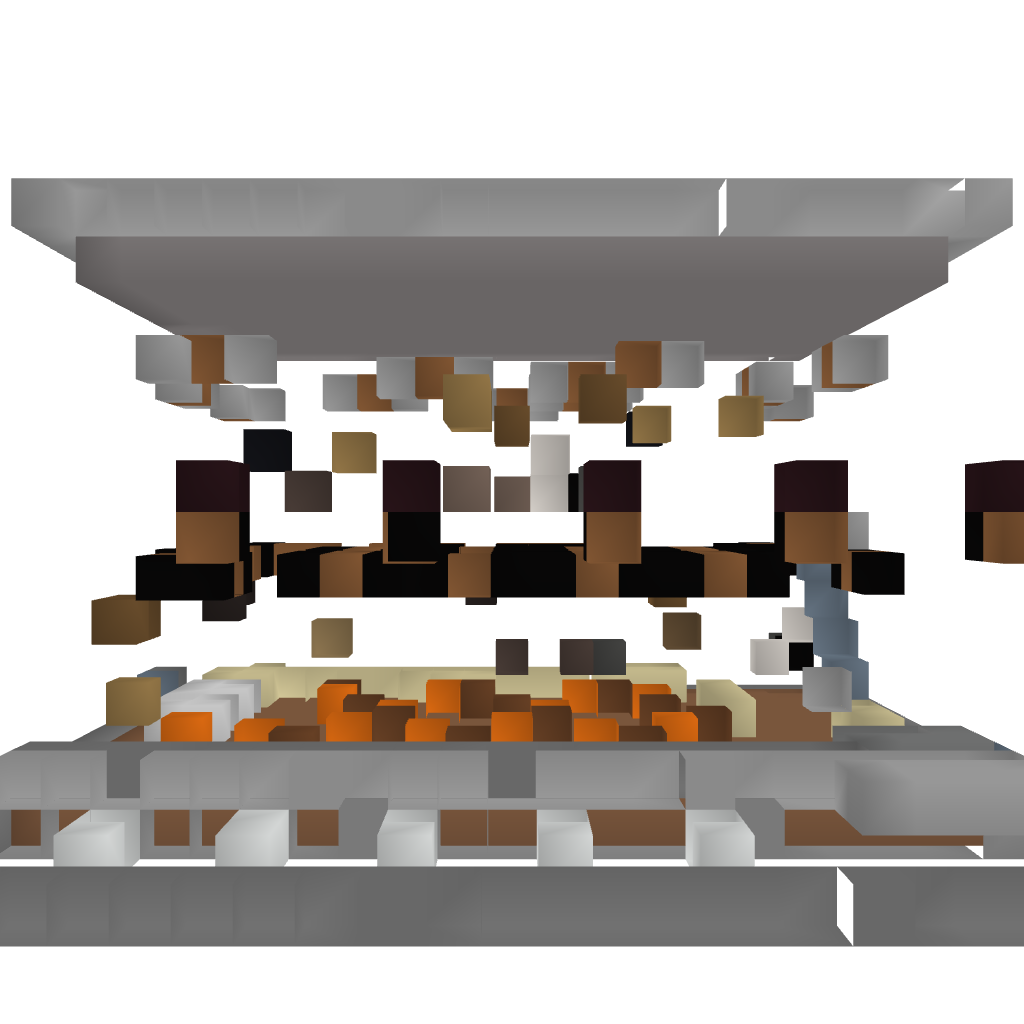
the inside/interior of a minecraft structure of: Lower-class Modern Convenience Store with Apartments